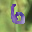
Label: 6